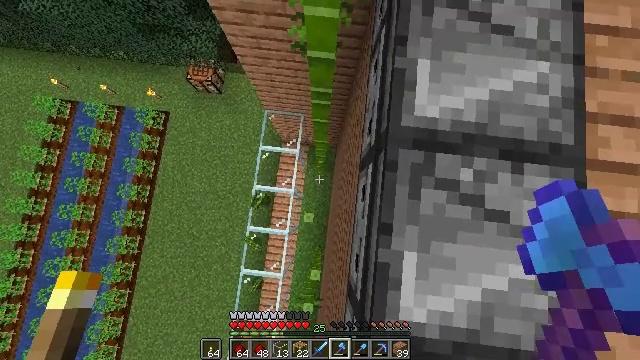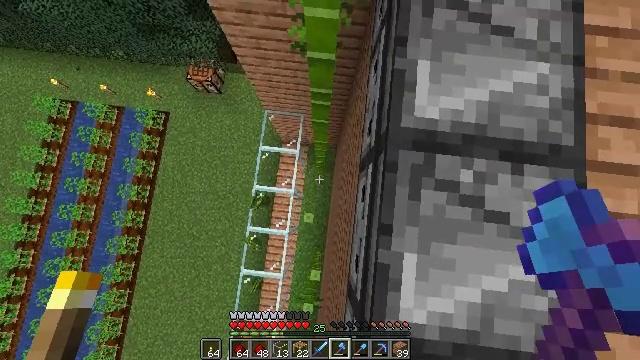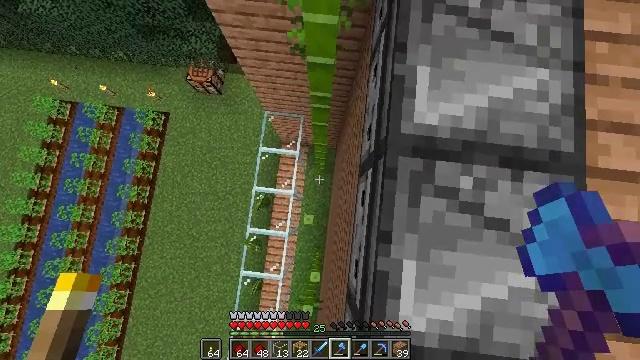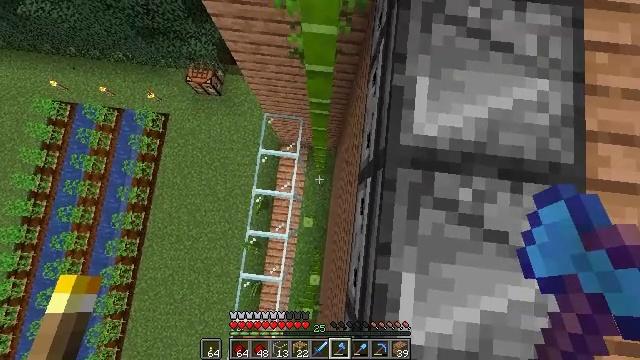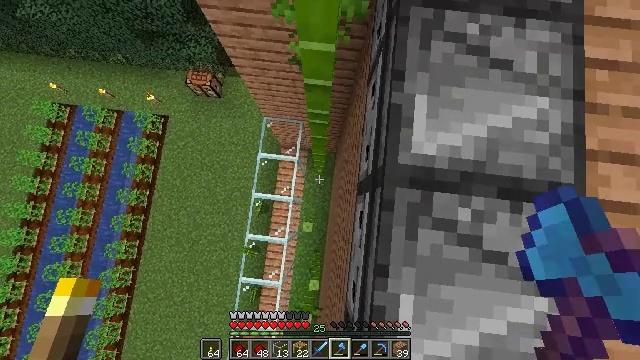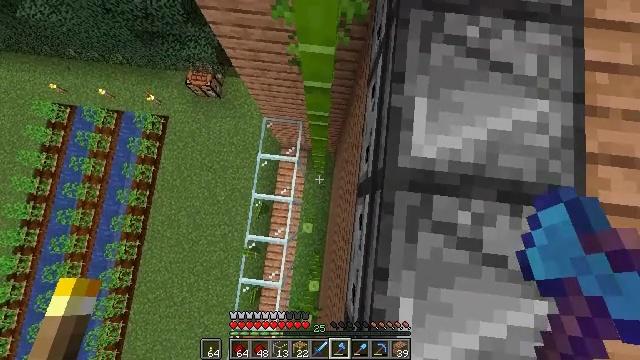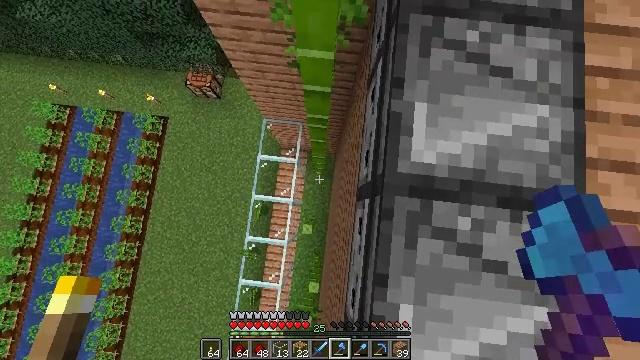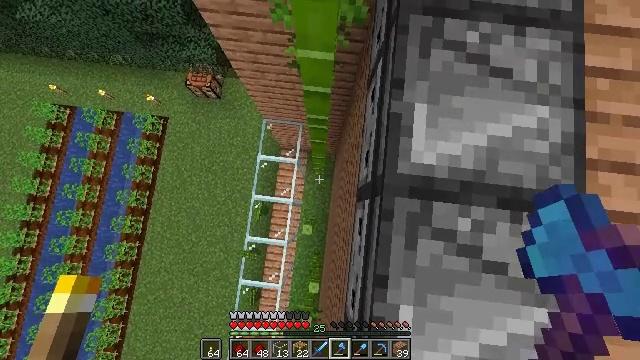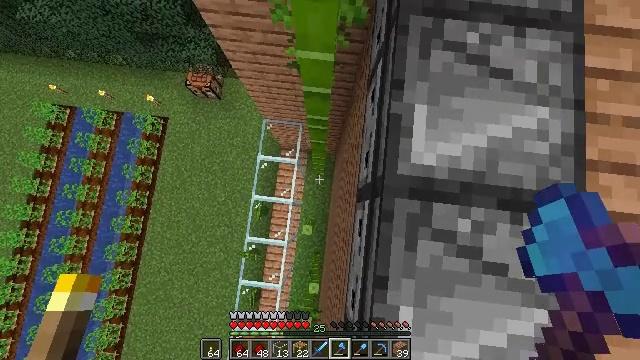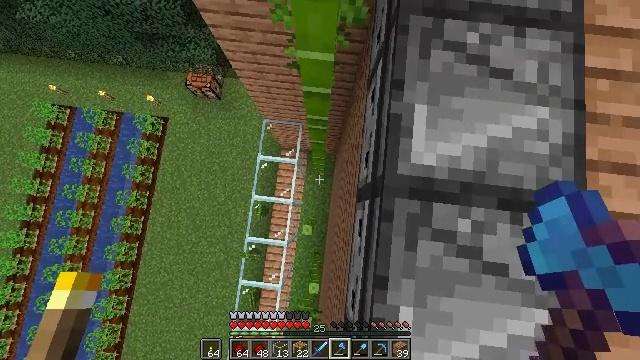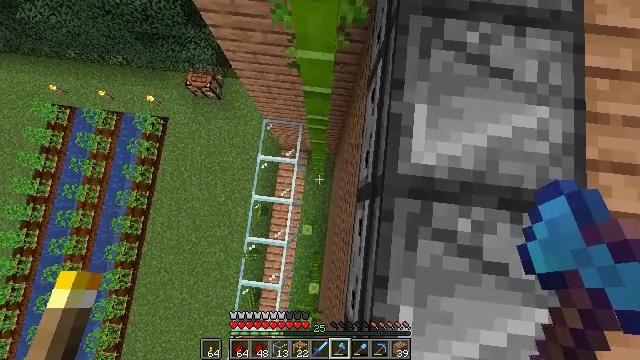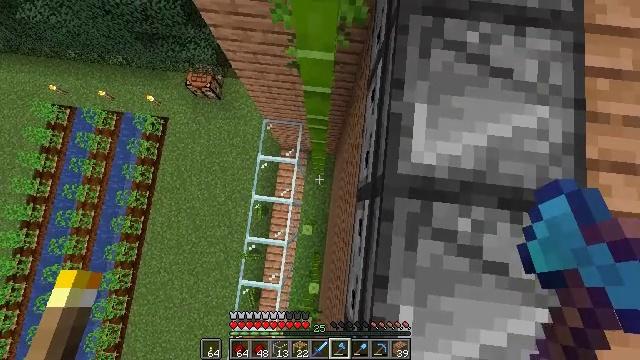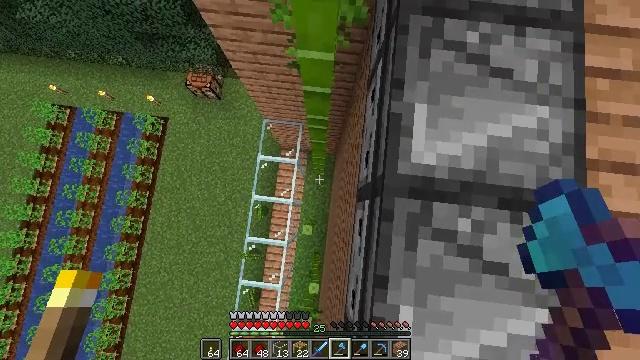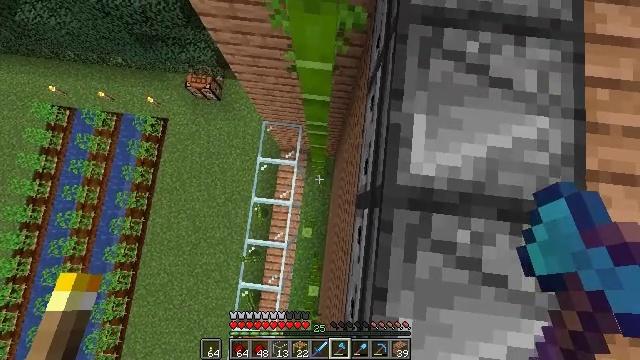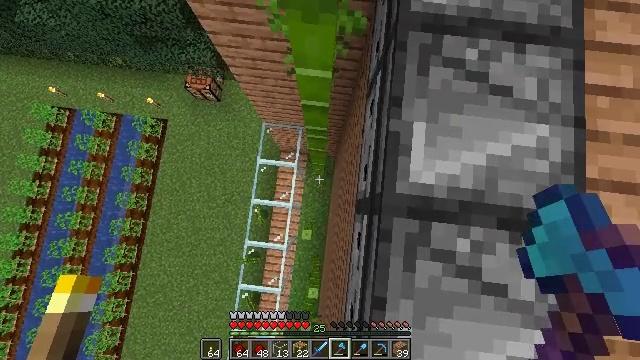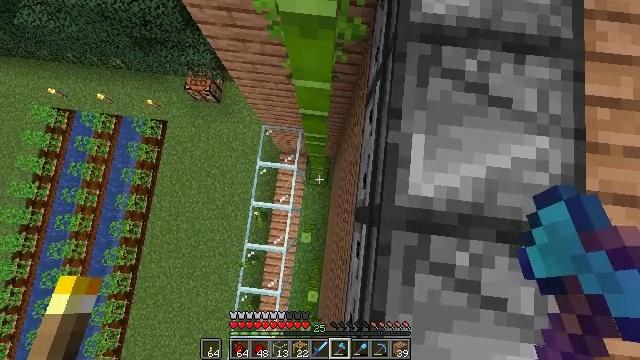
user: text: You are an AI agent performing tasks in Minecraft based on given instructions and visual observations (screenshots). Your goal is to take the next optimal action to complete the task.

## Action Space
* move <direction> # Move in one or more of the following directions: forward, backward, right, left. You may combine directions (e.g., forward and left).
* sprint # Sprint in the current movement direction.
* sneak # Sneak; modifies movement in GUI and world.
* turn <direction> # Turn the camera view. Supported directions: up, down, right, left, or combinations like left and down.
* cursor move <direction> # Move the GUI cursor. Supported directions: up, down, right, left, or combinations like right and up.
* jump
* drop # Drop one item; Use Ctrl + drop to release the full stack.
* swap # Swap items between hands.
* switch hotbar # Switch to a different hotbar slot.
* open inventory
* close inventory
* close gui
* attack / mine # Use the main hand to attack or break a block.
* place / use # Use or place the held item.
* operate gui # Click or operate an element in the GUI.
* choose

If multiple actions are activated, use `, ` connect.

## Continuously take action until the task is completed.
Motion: motion action
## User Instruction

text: Break the bamboo stalk.
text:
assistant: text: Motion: move forward, sneak, attack / mine
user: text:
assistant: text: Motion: move forward, sneak, attack / mine
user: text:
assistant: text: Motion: move forward, sneak, attack / mine
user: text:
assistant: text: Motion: move forward, sneak, attack / mine
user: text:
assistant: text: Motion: sneak, attack / mine
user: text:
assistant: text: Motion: sneak, attack / mine
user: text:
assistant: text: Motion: sneak, attack / mine
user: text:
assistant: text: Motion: sneak, attack / mine
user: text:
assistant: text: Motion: sneak, attack / mine
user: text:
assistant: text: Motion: sneak, attack / mine
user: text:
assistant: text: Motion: sneak, attack / mine
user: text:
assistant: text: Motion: move forward, sneak, attack / mine
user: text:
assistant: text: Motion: move forward, sneak, attack / mine
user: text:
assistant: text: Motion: move forward, sneak, attack / mine
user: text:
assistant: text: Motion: sneak, attack / mine
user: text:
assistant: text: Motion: sneak, attack / mine
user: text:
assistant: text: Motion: sneak, attack / mine
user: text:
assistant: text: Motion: sneak, attack / mine
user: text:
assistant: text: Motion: sneak, attack / mine
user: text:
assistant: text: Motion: sneak, attack / mine
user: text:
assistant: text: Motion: sneak, attack / mine
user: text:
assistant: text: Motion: sneak, attack / mine
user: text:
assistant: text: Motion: sneak, attack / mine
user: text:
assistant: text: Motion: sneak, attack / mine
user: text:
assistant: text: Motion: sneak, attack / mine
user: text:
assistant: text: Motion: sneak, attack / mine
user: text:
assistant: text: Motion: sneak, attack / mine
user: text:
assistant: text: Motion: sneak, attack / mine
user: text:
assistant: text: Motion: sneak, attack / mine
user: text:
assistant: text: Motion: sneak, attack / mine